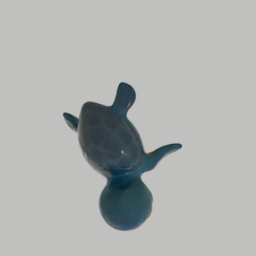
Label: animals